Question: I am looking to create the following layout (red sqaures does not really have to be squares, a custom fixed height is also fine). The layout seems very simple yet I did not find a layout manager which suits my needs.

I tried the StaggeredGridLayoutManager but this only allows to set the span of either the column or the row, not both.
Is there floating around a custom layout manager which is able to do this?
I have looked at TwoWayView but changing height seems to be problematic and the library is not being maintained.
Anyone having this problem and solved it?
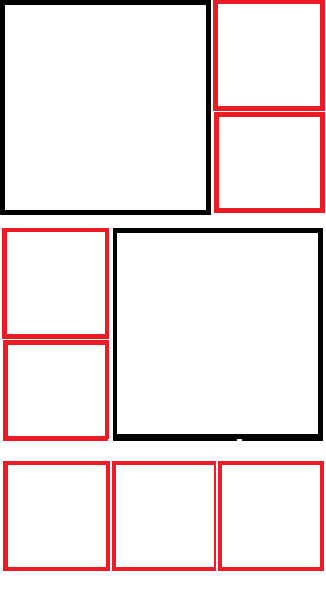
Answer: A little bit late, but it might help everyone else...
I was looking for the same and finally, after 2 days of googling I found a solution. Big thanks to <URL>! His layout manager called 'SpannableGridLayoutManager' is capable of doing this. In my case I was doing a pattern like your first two rows:
<URL>
Solution is easy:
<URL>
For some reason I had to change this line:
'''
while (availableSpace > 0 && lastVisiblePosition < lastItemPosition) {
'''
to
'''
while (lastVisiblePosition < lastItemPosition) {
'''
to got the manager working.
In my case:
'''
SpannedGridLayoutManager manager = new SpannedGridLayoutManager(
new SpannedGridLayoutManager.GridSpanLookup() {
@Override
public SpannedGridLayoutManager.SpanInfo getSpanInfo(int position) {
// Conditions for 2x2 items
if (position % 6 == 0 || position % 6 == 4) {
return new SpannedGridLayoutManager.SpanInfo(2, 2);
} else {
return new SpannedGridLayoutManager.SpanInfo(1, 1);
}
}
},
3, // number of columns
1f // how big is default item
);
'''
Which gave me exactly what I wanted (numbers are position of item in adapter):
<URL>
Put those lines into 'attrs.xml'
'''
<declare-styleable name="SpannedGridLayoutManager">
<attr name="android:orientation" />
<attr name="spanCount" />
<attr name="aspectRatio" format="string" />
</declare-styleable>
'''